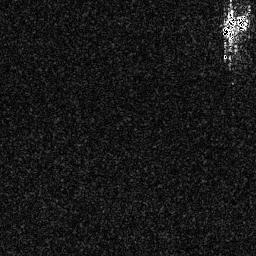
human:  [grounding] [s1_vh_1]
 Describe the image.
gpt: In the satellite image, there is  <ref>1 medium ship </ref> <box>[[85, 4, 96, 14, 0]]</box> located at top right.